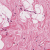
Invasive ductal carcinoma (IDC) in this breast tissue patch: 0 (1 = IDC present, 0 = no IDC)